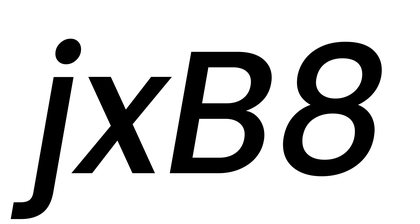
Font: Poppins-MediumItalic